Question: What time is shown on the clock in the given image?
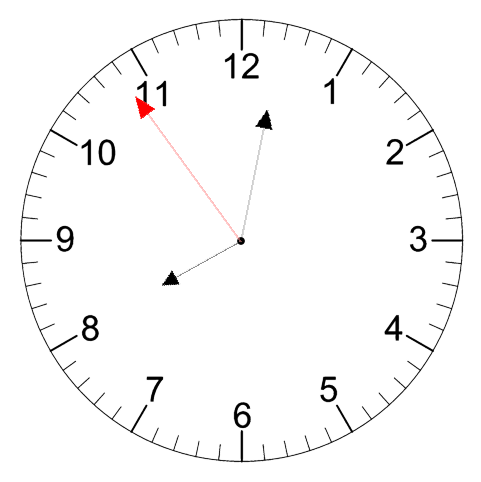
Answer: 08:01:54